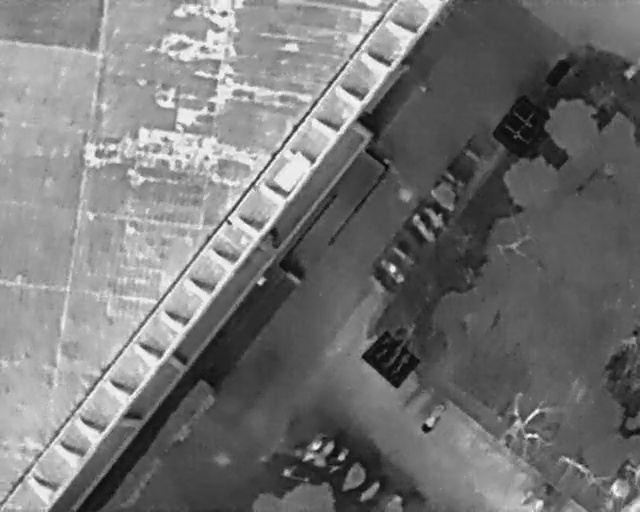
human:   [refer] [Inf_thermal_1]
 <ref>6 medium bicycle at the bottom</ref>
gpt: <box>[[65, 80, 70, 82, 41], [46, 86, 51, 88, 32], [48, 87, 53, 89, 31], [49, 88, 55, 91, 36], [52, 91, 57, 95, 43], [55, 94, 60, 97, 39]]</box>